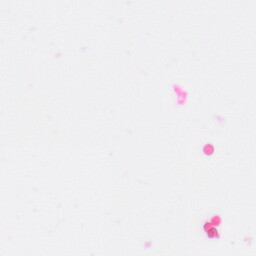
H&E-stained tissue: Colon